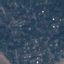
Land use / land cover class: Residential